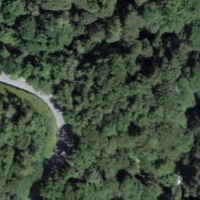
EUNIS habitat code: 41
Species observed at this site:
Vaccinium myrtillus